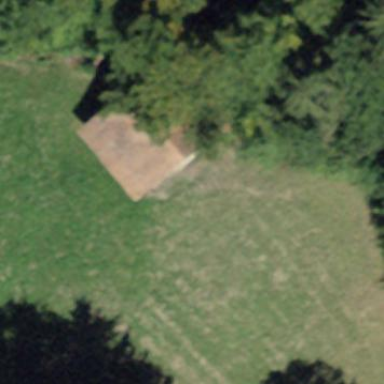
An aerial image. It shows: Rural barn.